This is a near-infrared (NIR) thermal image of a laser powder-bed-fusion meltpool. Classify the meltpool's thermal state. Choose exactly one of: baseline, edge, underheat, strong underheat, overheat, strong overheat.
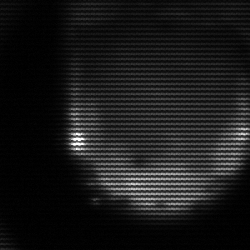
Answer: edge